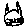
Label: cat